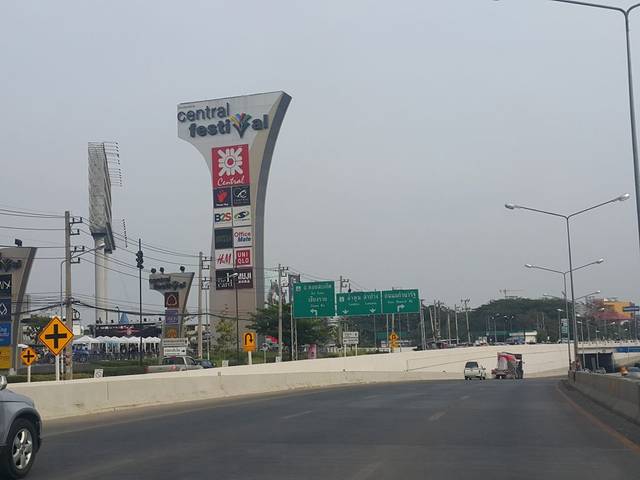
Region: Thailand
Coordinates: 18.806, 99.017